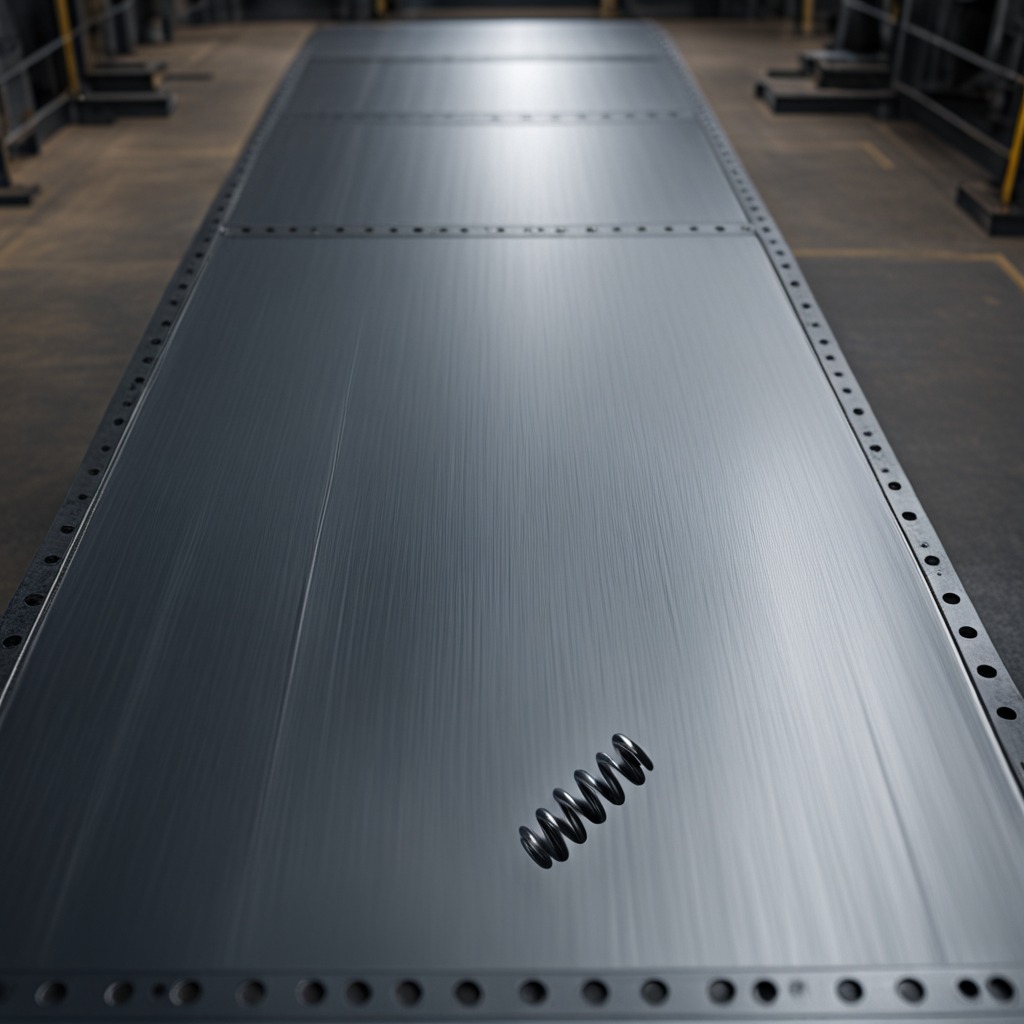
A coiled metal spring is lying on the cold steel table.